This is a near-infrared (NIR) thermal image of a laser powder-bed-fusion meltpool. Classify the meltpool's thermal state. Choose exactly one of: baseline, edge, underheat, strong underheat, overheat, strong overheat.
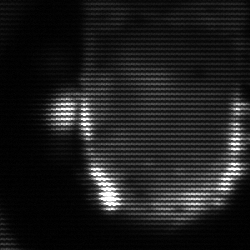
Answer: baseline